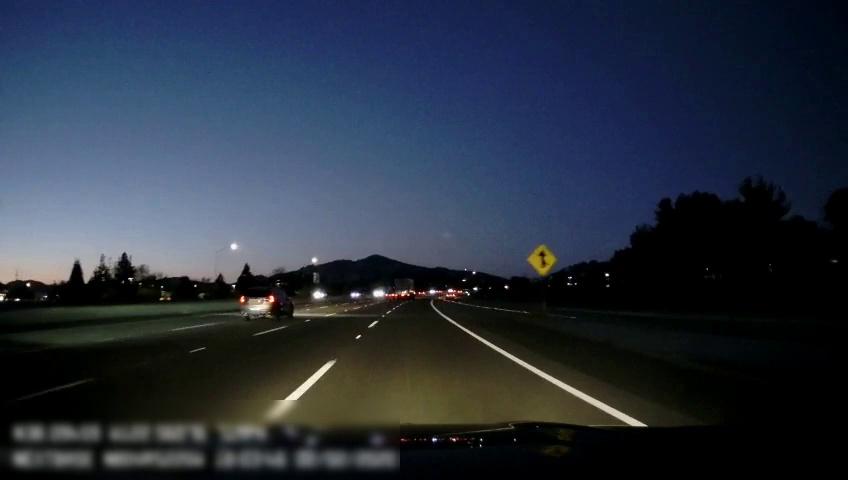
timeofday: Dusk/Dawn/Twilight
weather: Other
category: Drivable Space
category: Vehicles | SUV
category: Vehicles | Truck
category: Lanes | Alternate Lane
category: Lanes | Alternate Lane
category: Lanes | Alternate Lane
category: Lanes | Alternate Lane
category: Lanes | Alternate Lane
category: Lanes | Alternate Lane
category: Lanes | Alternate Lane
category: Traffic | Signs